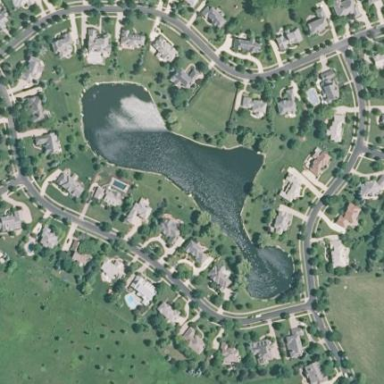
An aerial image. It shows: Single-family residential area within subdivision.